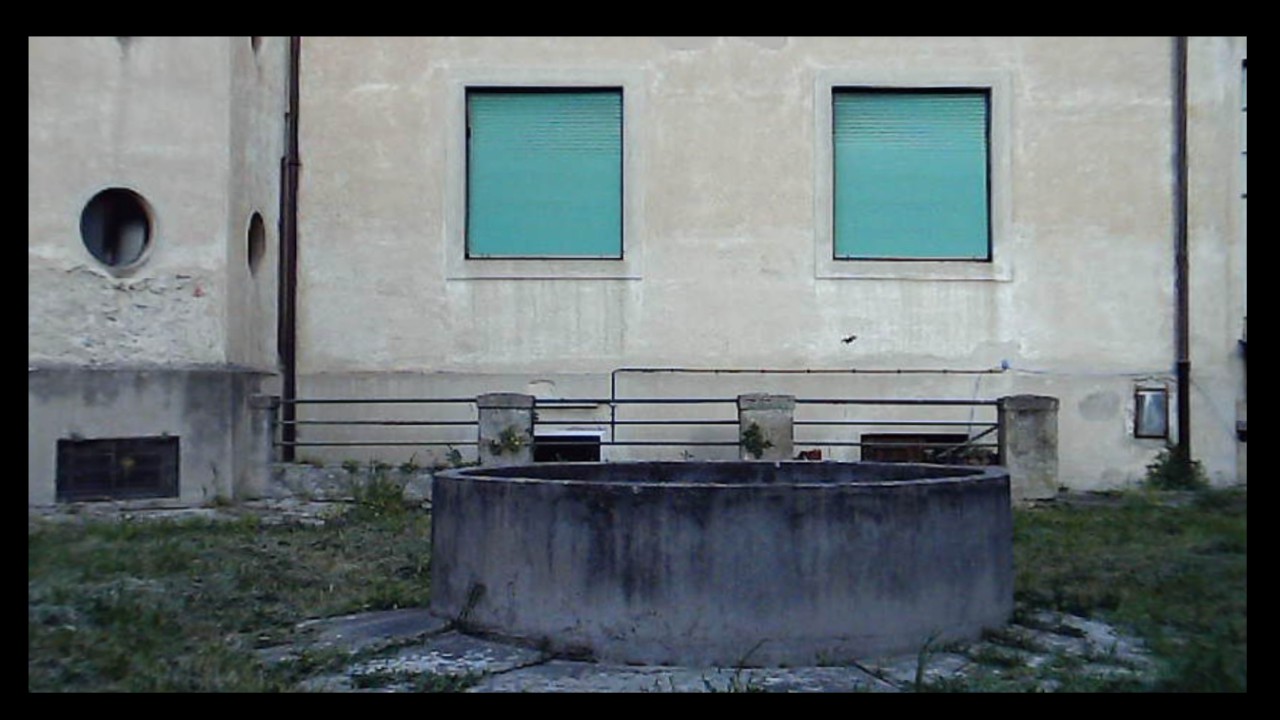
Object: DarwinFPV cineape20